Interaction volume radius: 10 \u00c5
Interaction volume height: 40 \u00c5
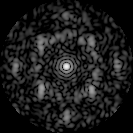
Disorder parameter: 0.55